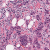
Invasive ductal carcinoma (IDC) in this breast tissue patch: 1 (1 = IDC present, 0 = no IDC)